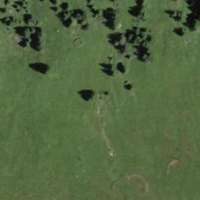
EUNIS habitat code: 26
Species observed at this site:
Traunsteinera globosa